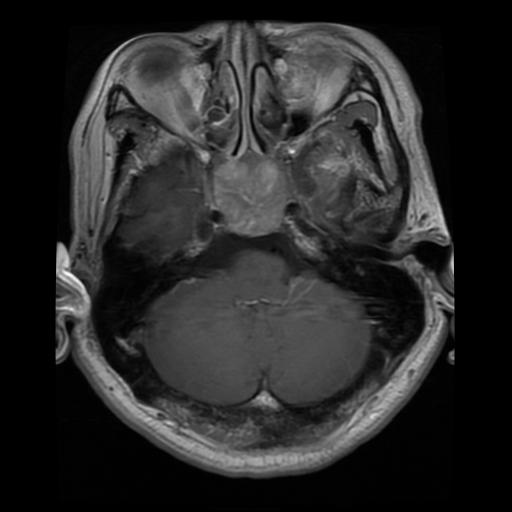
Label: pituitary